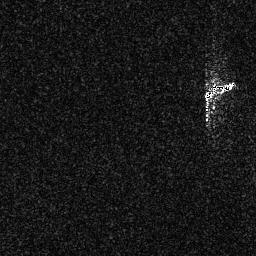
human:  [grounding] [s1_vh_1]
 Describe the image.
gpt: In the satellite image, there is  <ref>1 medium ship </ref> <box>[[79, 30, 92, 38, 0]]</box> located at right.